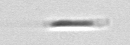
Label: Bacillariophyceae